Question:
I have two rectangles and it's guaranteed that they have one common point from their 4 base points It's also guaranteed that they are axis-aligned.
---
Now, I need to of the rectangles named '1' and '2' and I'm seeking for an easy way to do that .
'if'
Thank you.
### Update: My current implementation.
'''
Point commonPoint = getCommonPoint(bigRectangle, smallRectangle);
rectangle2 = new Rectangle(smallRectangle.getAdjacentVerticalPoint(commonPoint),
bigRectangle.getOppositePoint(commonPoint));
rectangle1 = new Rectangle(smallRectangle.getAdjacentHorizontalPoint(commonPoint)
bigRectangle.getOppositePoint(commonPoint));
// Now simply adjust one of these rectangles to remove the overlap,
// it's trivial - we take the 'opposite' points for 'small' and 'big'
// rectangles and then use their absolute coordinate difference as
// a fix for either width of 'rectangle2' or height of 'rectangle1'
// (in this situation it's going to be width).
adjustRectangle(rectangle2);
'''
This is refactored, but still methods 'getCommonPoint' and 'getAdjacent...' and 'getOpposite' have many 'if' statements and I thought if this can be done better.
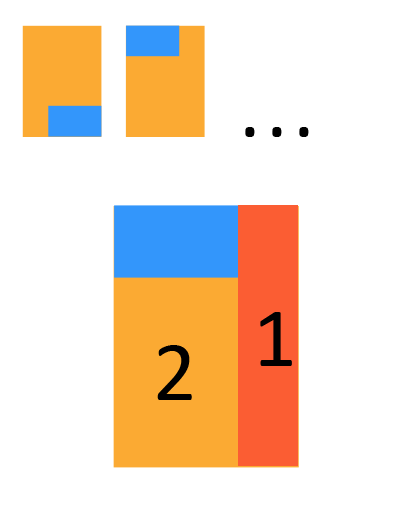
Answer: The top and bottom values of Rectangle 1 are the same as the big rectangle. The left and right values of rectangle 2 are the same as the small rectangle. We only need to obtain the left and right values of rectangle 1, and the top and bottom values for rectangle 2. So we only have 2 simple if-statements:
'''
if (bigRectangle.Left == smallRectangle.Left)
left = smallRectangle.Right
right = bigRectangle.Right
else
left = bigRectangle.Left
right = smallRectangle.Left
rectangle1 = new Rectangle(left, bigRectangle.Top, right - left, bigRectangle.Height)
if (bigRectangle.Top == smallRectangle.Top)
top = smallRectangle.Bottom
bottom = bigRectangle.Bottom
else
top = bigRectangle.Top
bottom = smallRectangle.Top
rectangle2 = new Rectangle(smallRectangle.Left, top, smallRectangle.Width, bottom - top)
'''
In the above, the 'Rectangle' constructors takes as inputs: left, top, width, height.